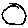
Label: moon